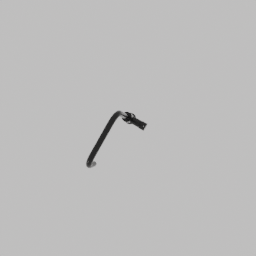
Label: appliances